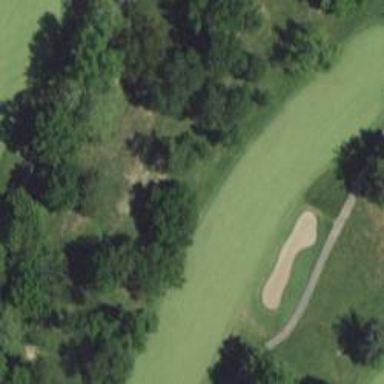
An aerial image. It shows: Golf hole.